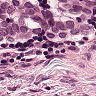
Metastatic tissue present: yes